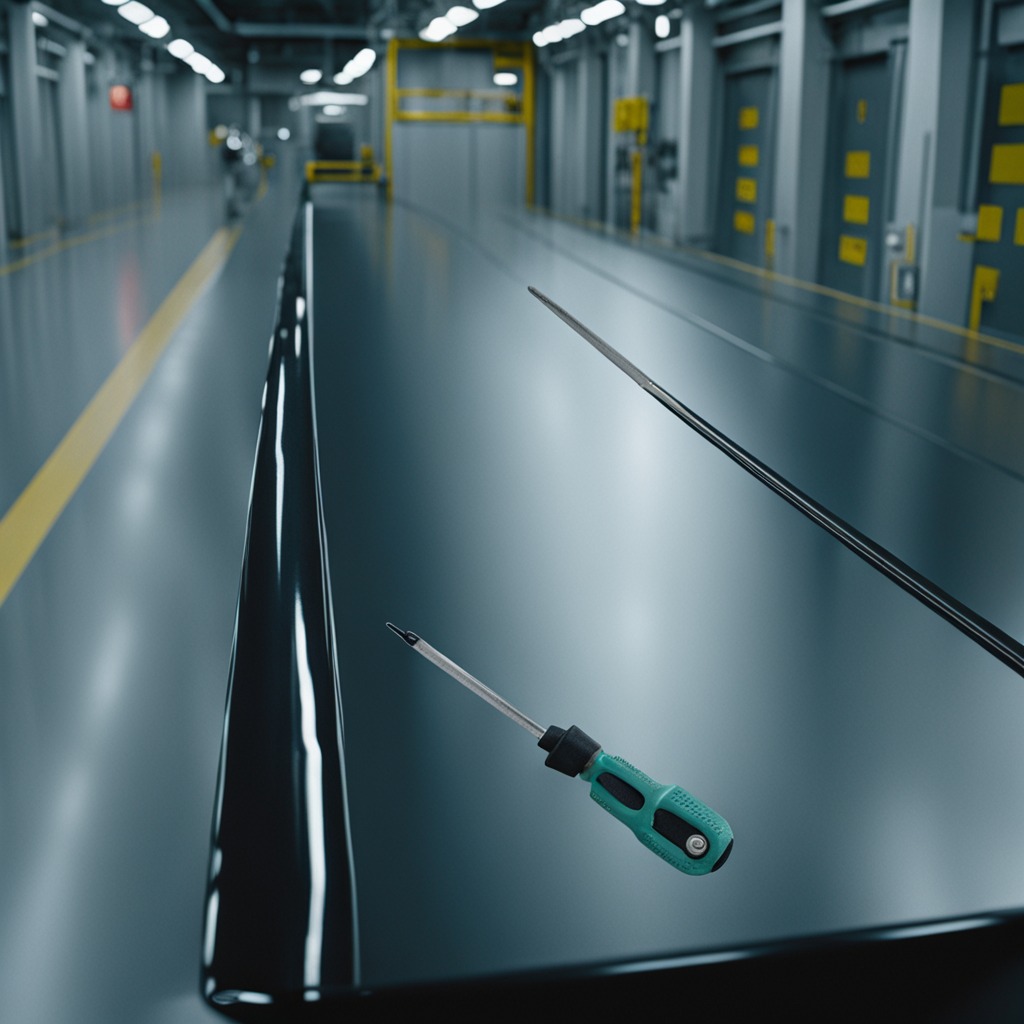
A screwdriver is lying on the table.